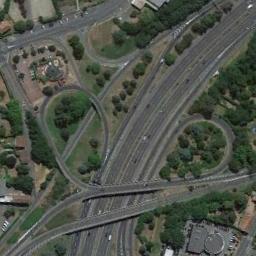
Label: overpass